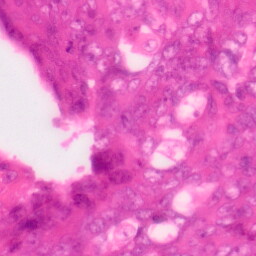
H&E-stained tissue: Colon